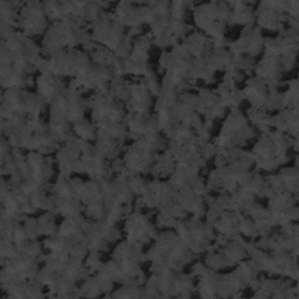
Label: frost